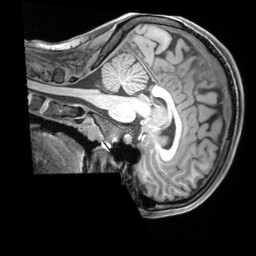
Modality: T1w
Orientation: sagittal
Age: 20
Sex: female
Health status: ill
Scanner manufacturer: siemens
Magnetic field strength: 3 T
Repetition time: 2.2 s
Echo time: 0.00218 s